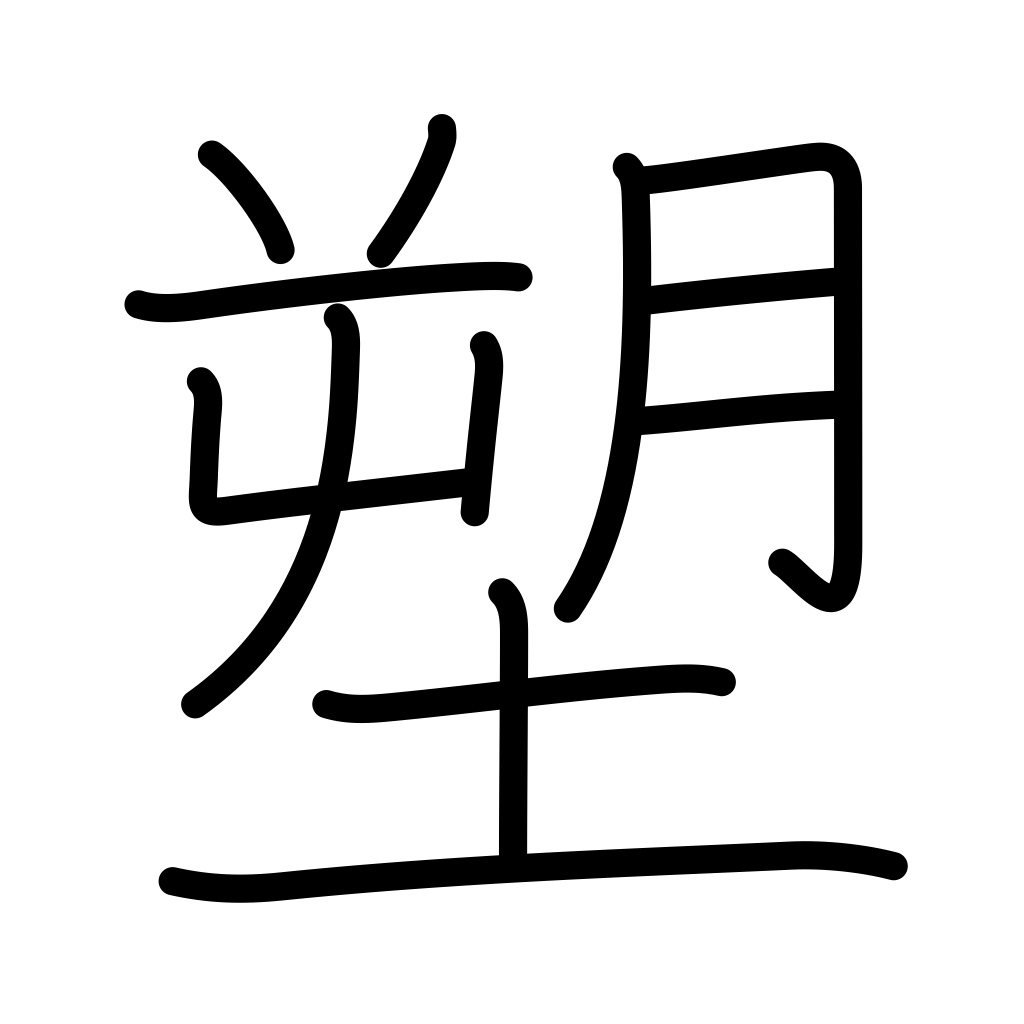
Meaning: model, molding